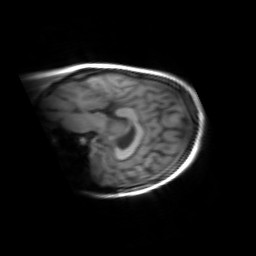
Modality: inplaneT1
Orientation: sagittal
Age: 27
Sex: female
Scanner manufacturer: siemens
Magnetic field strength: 3 T
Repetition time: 1.2 s
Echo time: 0.00251 s